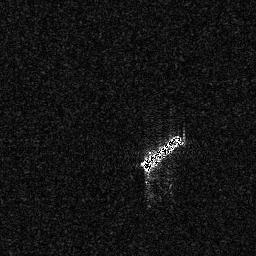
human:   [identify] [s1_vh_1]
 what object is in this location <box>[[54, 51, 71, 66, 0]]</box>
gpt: <ref>1 medium ship at the center</ref>